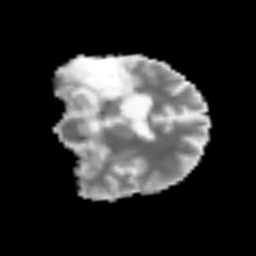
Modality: MD
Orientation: coronal
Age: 39
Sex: male
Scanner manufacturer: siemens
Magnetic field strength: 3 T
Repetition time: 3.2 s
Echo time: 0.081 s